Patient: sex M, age 29
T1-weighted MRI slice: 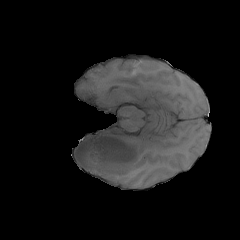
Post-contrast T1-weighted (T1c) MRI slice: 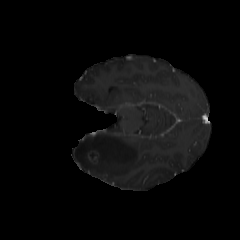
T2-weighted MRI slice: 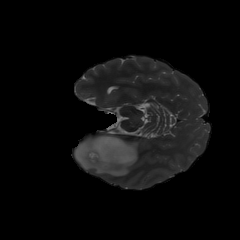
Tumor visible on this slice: yes
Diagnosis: Astrocytoma, IDH-mutant
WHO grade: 4